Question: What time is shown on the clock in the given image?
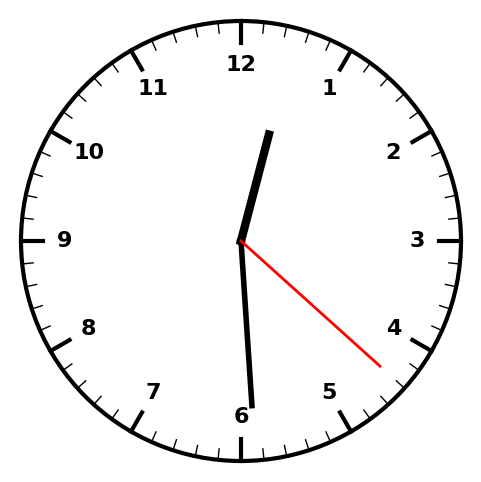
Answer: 12:29:22